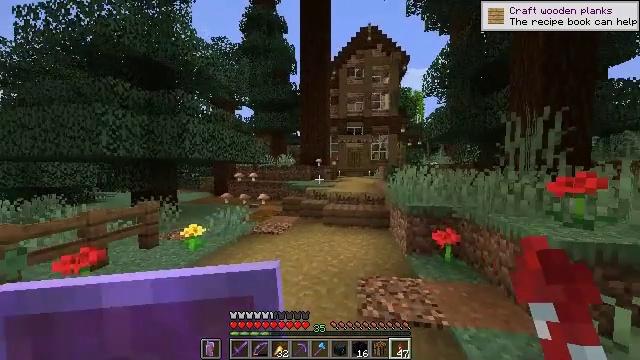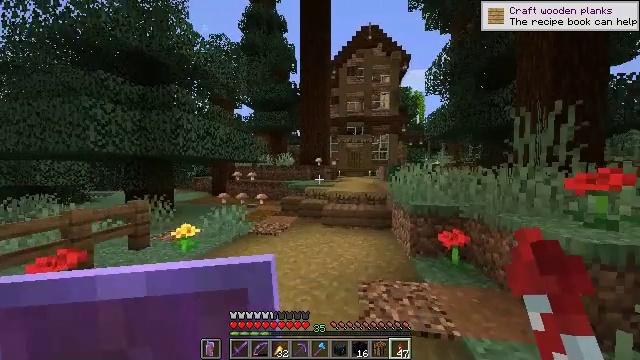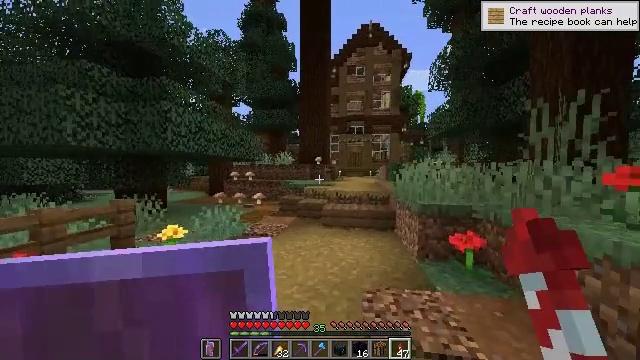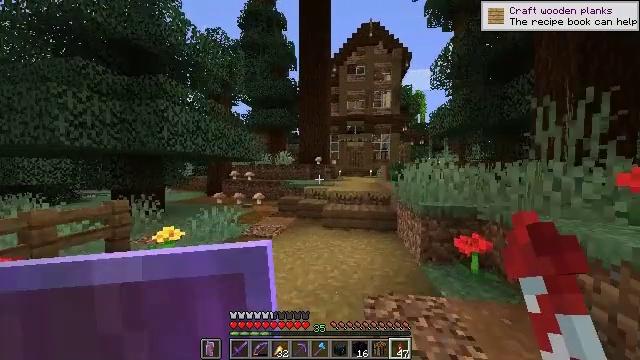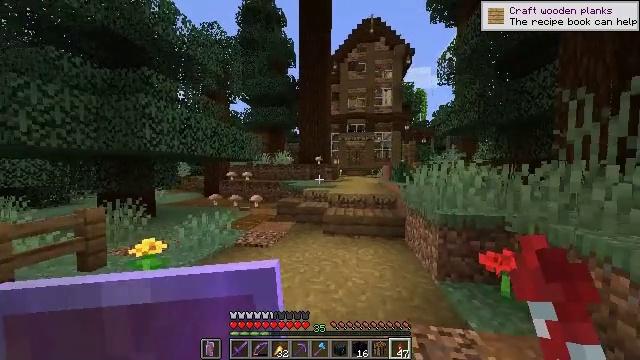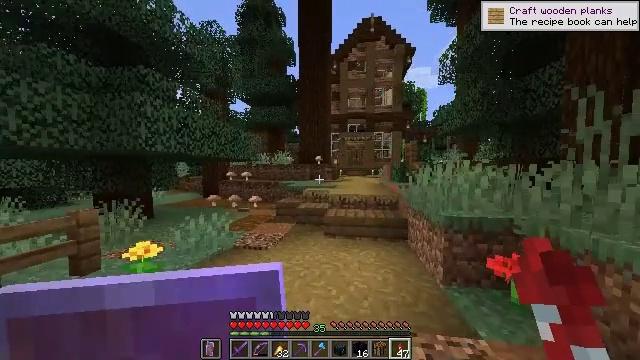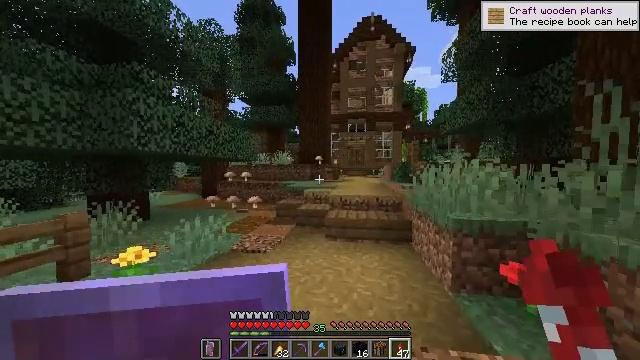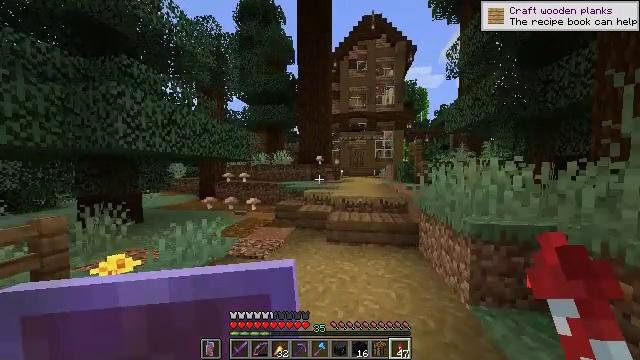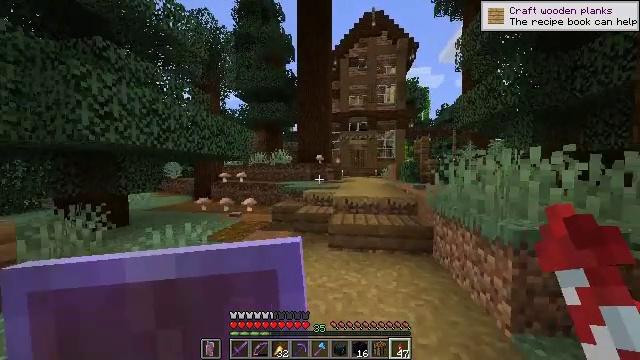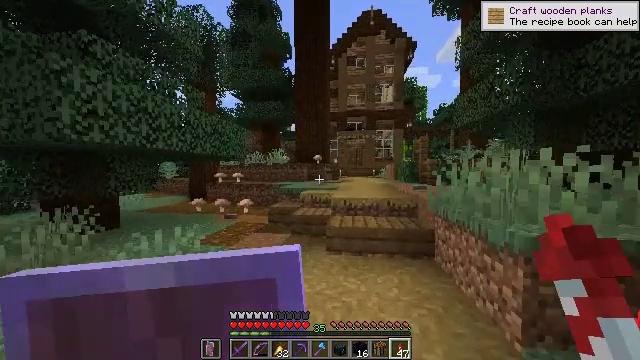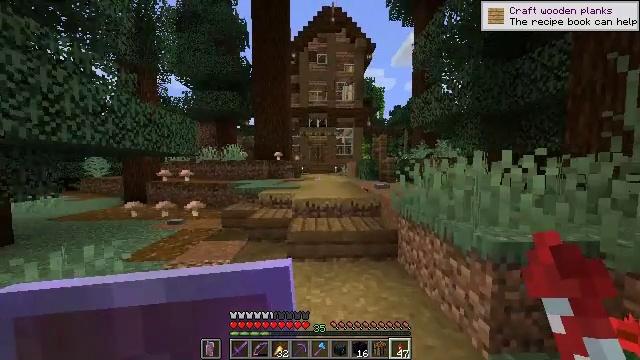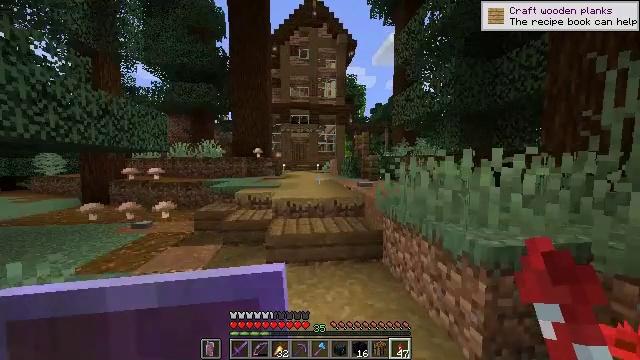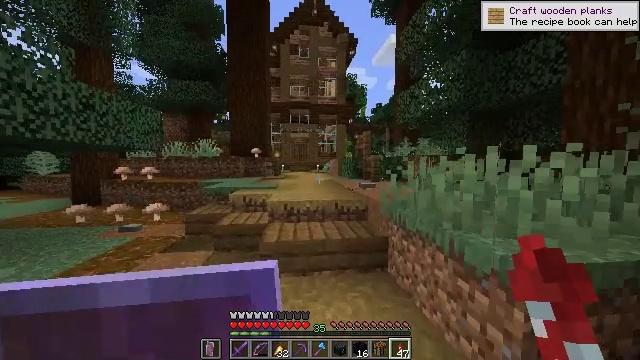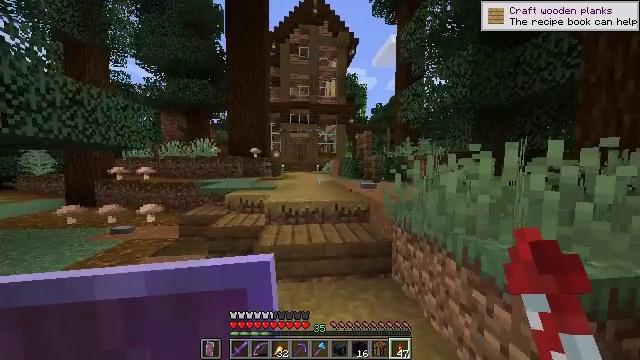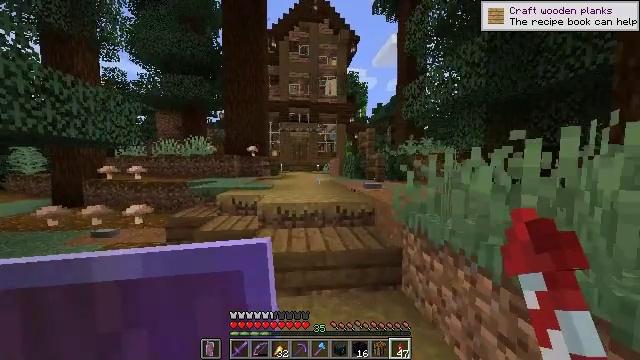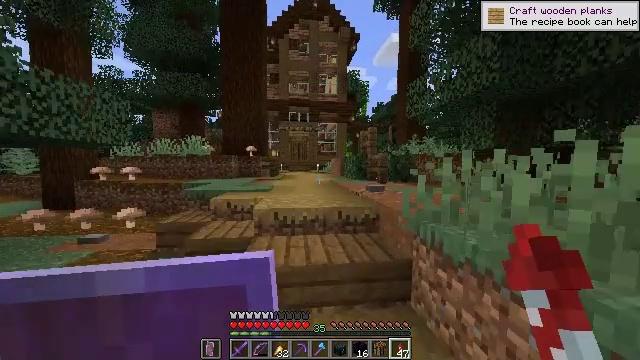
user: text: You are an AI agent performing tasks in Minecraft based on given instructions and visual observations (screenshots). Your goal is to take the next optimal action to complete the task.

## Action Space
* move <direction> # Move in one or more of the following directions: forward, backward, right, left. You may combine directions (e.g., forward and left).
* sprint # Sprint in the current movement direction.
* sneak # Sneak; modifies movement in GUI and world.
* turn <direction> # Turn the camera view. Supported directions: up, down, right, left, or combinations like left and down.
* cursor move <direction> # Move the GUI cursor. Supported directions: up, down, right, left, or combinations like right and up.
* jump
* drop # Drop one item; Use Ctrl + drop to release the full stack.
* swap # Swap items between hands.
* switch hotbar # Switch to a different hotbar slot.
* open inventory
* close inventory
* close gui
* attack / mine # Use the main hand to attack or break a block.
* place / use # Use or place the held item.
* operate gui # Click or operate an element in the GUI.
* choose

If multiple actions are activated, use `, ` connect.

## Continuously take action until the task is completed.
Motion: motion action
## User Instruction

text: Make a light gray carpet with wool.
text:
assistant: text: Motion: move forward, sprint, attack / mine
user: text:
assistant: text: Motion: move forward, sprint, attack / mine
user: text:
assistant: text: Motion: move forward, sprint, attack / mine
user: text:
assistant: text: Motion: move forward, sprint, attack / mine
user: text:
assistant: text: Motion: move forward, sprint, attack / mine
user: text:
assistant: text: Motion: move forward, sprint, attack / mine
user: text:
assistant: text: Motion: move forward, sprint, attack / mine
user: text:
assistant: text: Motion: move forward, sprint, attack / mine
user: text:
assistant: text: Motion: move forward, sprint, attack / mine
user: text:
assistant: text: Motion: move forward, sprint, turn right, attack / mine
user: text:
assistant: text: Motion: move forward, sprint, turn right, attack / mine
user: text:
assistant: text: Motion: move forward, sprint, attack / mine
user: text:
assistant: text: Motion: move forward, sprint, attack / mine
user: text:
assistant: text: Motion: move forward, sprint, attack / mine
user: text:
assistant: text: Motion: move forward, sprint, attack / mine
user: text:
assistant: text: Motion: move forward, sprint, attack / mine
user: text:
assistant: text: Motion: move forward, sprint, attack / mine
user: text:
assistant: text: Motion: move forward, sprint, turn left, attack / mine
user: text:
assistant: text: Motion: move forward, sprint, turn left, attack / mine
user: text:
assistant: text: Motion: move forward, sprint, turn left, attack / mine
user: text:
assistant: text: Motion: move forward, sprint, attack / mine
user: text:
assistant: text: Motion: move forward, sprint, attack / mine, jump
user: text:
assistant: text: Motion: move forward, sprint, attack / mine, jump
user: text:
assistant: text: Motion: move forward, sprint, attack / mine, jump
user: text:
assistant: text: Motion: move forward, sprint, attack / mine, jump
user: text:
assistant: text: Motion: move forward, sprint, attack / mine, jump
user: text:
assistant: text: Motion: move forward, sprint, attack / mine
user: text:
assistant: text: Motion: move forward, sprint, attack / mine
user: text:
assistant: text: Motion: move forward, sprint, attack / mine
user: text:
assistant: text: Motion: move forward, sprint, attack / mine